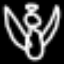
Label: angel